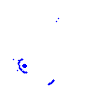
Particle: kaon